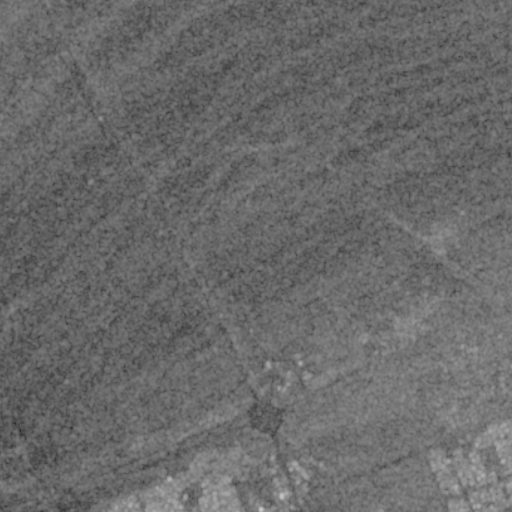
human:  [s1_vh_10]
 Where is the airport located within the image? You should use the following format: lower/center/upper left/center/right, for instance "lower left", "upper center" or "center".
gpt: The airport is located in the upper left of the image.
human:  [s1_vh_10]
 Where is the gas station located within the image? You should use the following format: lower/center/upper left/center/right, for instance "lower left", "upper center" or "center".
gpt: The gas station is located in the lower center of the image.
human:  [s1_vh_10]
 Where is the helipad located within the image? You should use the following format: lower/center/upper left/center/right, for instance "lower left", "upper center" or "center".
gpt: The helipad is located in the lower center of the image.
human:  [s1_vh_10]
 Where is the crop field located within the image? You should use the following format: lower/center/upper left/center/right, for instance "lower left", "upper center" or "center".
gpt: There is no crop field in the image.

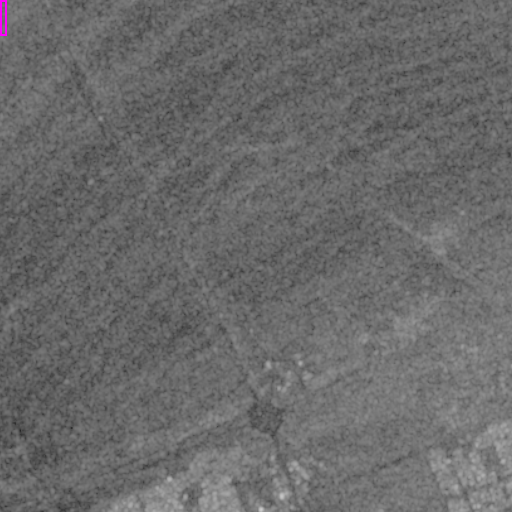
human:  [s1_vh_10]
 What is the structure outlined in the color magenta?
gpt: The structure outlined in magenta is an airport.
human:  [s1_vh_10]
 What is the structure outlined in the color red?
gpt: There is no red outline.